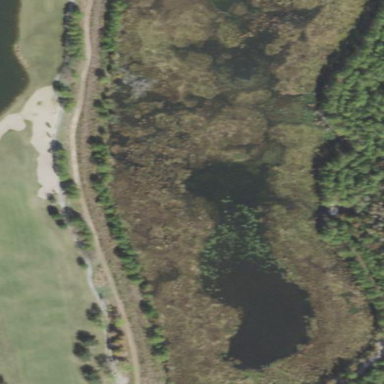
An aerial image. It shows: Water hazard in golf course. The hazard is natural water feature.